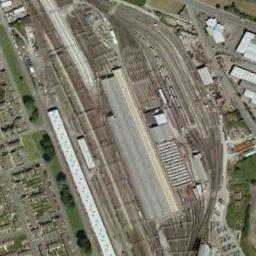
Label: railway_station